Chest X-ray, AP view. Patient: 7 years old, sex F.
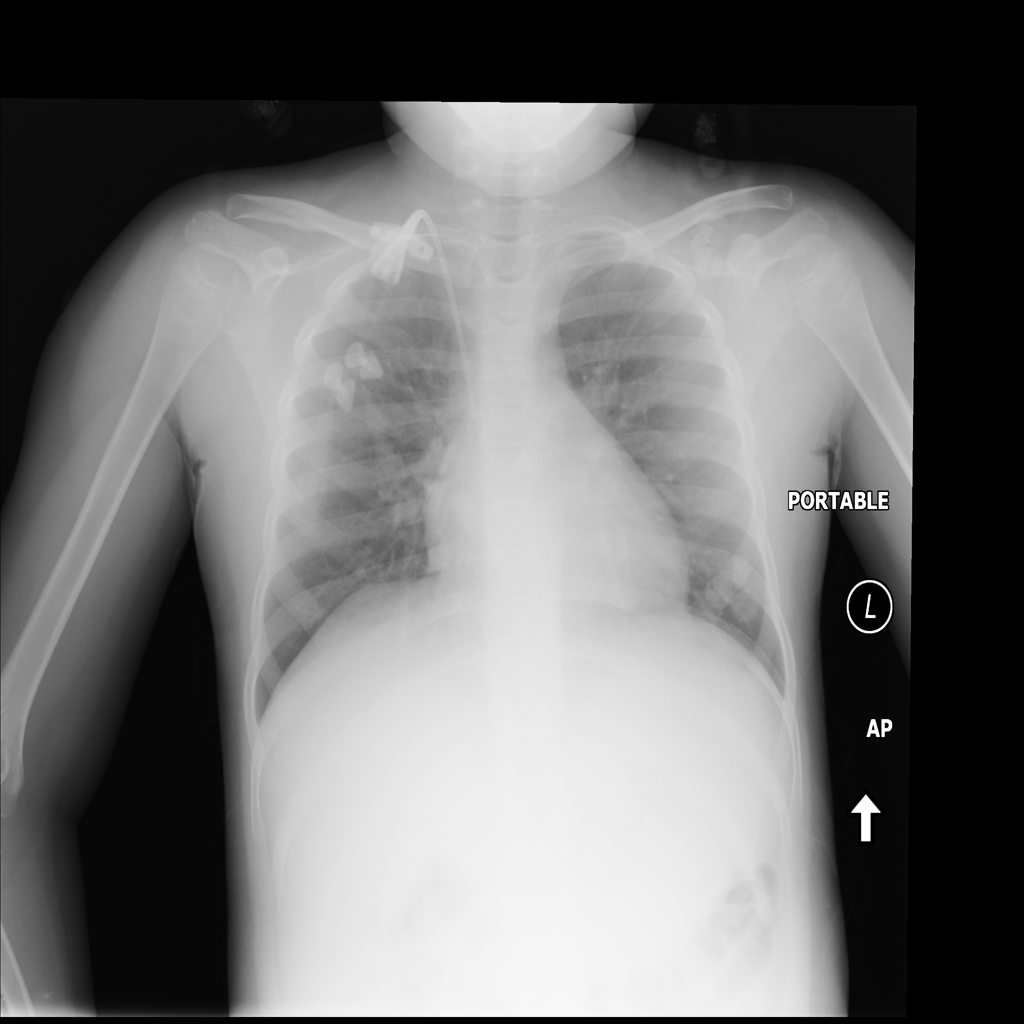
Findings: No Finding